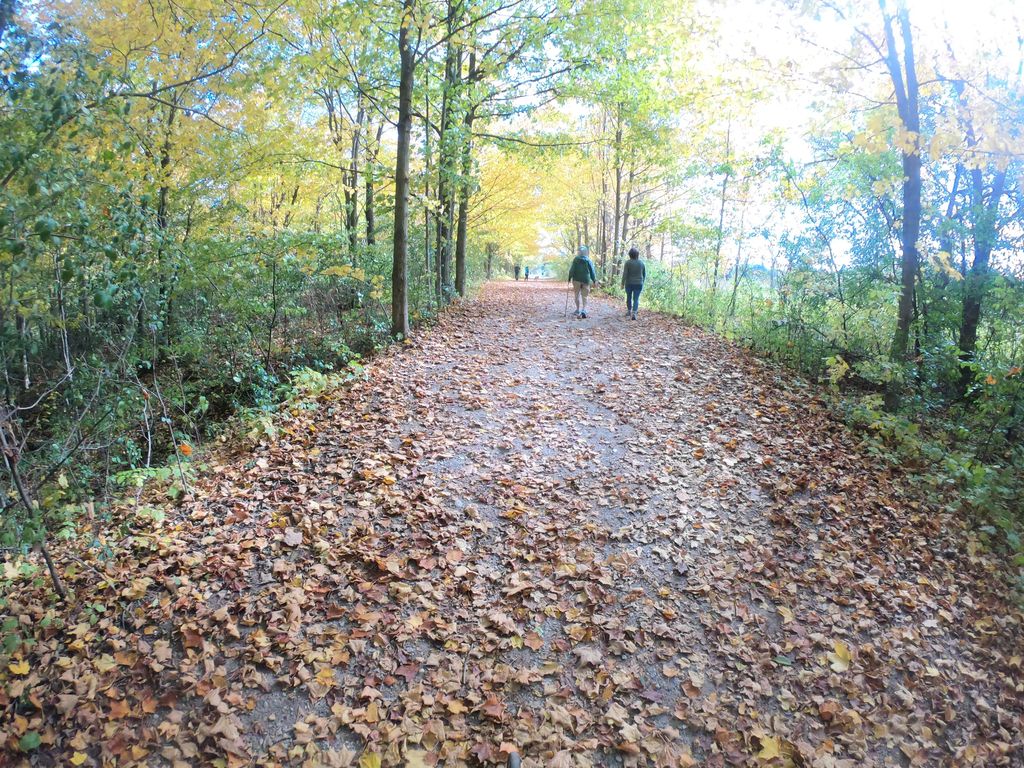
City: kitchener-waterloo